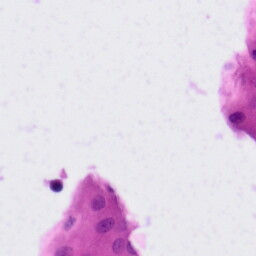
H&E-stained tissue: Tonsil